Field crop: maize
Growth stage: 2
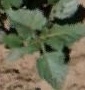
Species: datura